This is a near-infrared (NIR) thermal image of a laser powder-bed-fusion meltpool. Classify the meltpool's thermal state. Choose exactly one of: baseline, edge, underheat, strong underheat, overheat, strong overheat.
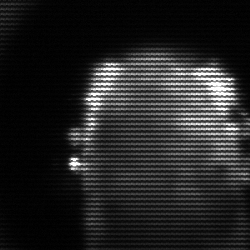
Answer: baseline